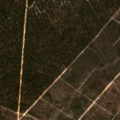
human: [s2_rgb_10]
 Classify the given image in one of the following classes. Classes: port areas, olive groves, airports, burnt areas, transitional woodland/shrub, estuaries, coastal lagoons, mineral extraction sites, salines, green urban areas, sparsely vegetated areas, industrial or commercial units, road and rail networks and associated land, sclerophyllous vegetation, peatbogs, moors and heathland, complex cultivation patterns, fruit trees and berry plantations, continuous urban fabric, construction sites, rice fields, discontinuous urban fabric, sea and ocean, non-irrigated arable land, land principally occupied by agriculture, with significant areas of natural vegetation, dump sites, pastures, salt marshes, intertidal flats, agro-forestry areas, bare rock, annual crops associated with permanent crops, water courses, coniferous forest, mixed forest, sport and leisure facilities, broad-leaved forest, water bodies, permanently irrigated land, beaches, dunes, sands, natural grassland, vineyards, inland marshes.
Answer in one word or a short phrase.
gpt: coniferous forest, transitional woodland/shrub